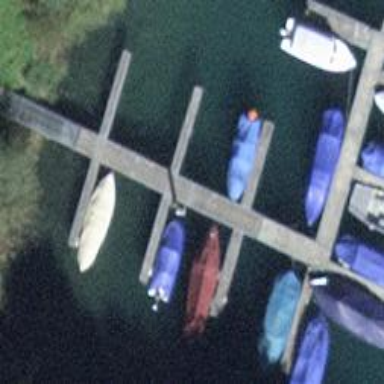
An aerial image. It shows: Man-made pier.